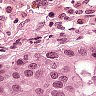
Metastatic tissue present: yes